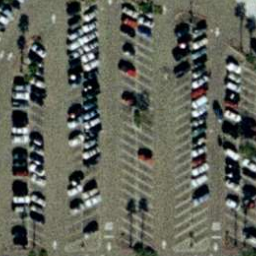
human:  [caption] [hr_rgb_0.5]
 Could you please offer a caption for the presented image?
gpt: It is a parking lot with many cars parked neatly and many parking spots are free .

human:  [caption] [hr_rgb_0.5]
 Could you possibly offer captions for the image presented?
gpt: Lots of cars parked in lines in the parking lot .

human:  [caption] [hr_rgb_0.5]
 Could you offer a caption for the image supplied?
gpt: Many cars parked neatly with many empty parking spaces in the parking lot .

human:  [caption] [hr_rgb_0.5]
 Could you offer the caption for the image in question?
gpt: Lots of cars parked neatly in the parking lot .

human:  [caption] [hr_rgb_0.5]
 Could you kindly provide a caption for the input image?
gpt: Many cars parked in lines with many free parking spots in the parking lot .